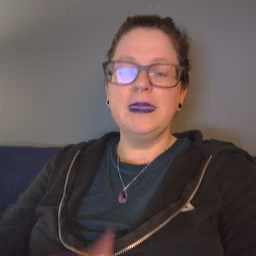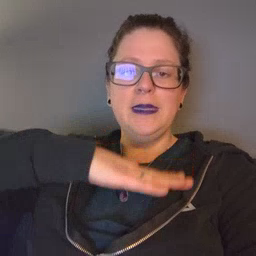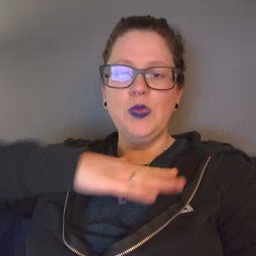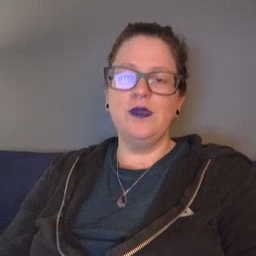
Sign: table